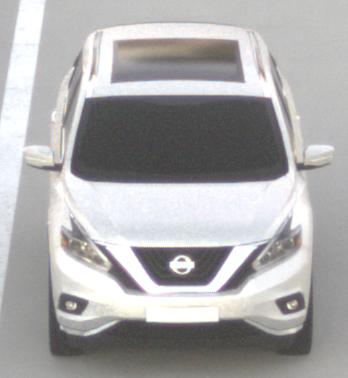
Make: Nissan
Model: Murano
Detailed model: Gen. 3 Z52
Model produced from: 2015
Doors: 5
Color: white
Road condition: dry road
Daytime: sunrise or sunset
Contrast: low contrast